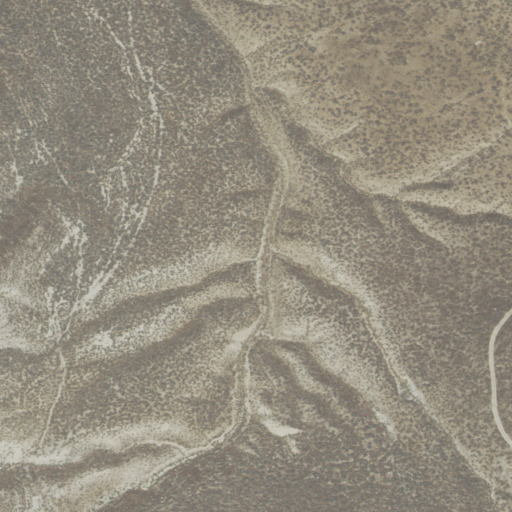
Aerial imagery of valley in California named Frazer Valley containing shrub and grassland